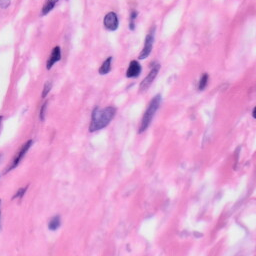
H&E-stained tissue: Skin